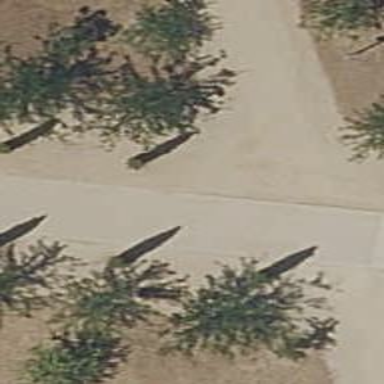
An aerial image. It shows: Row of evergreen needle-leaved trees.